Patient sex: F
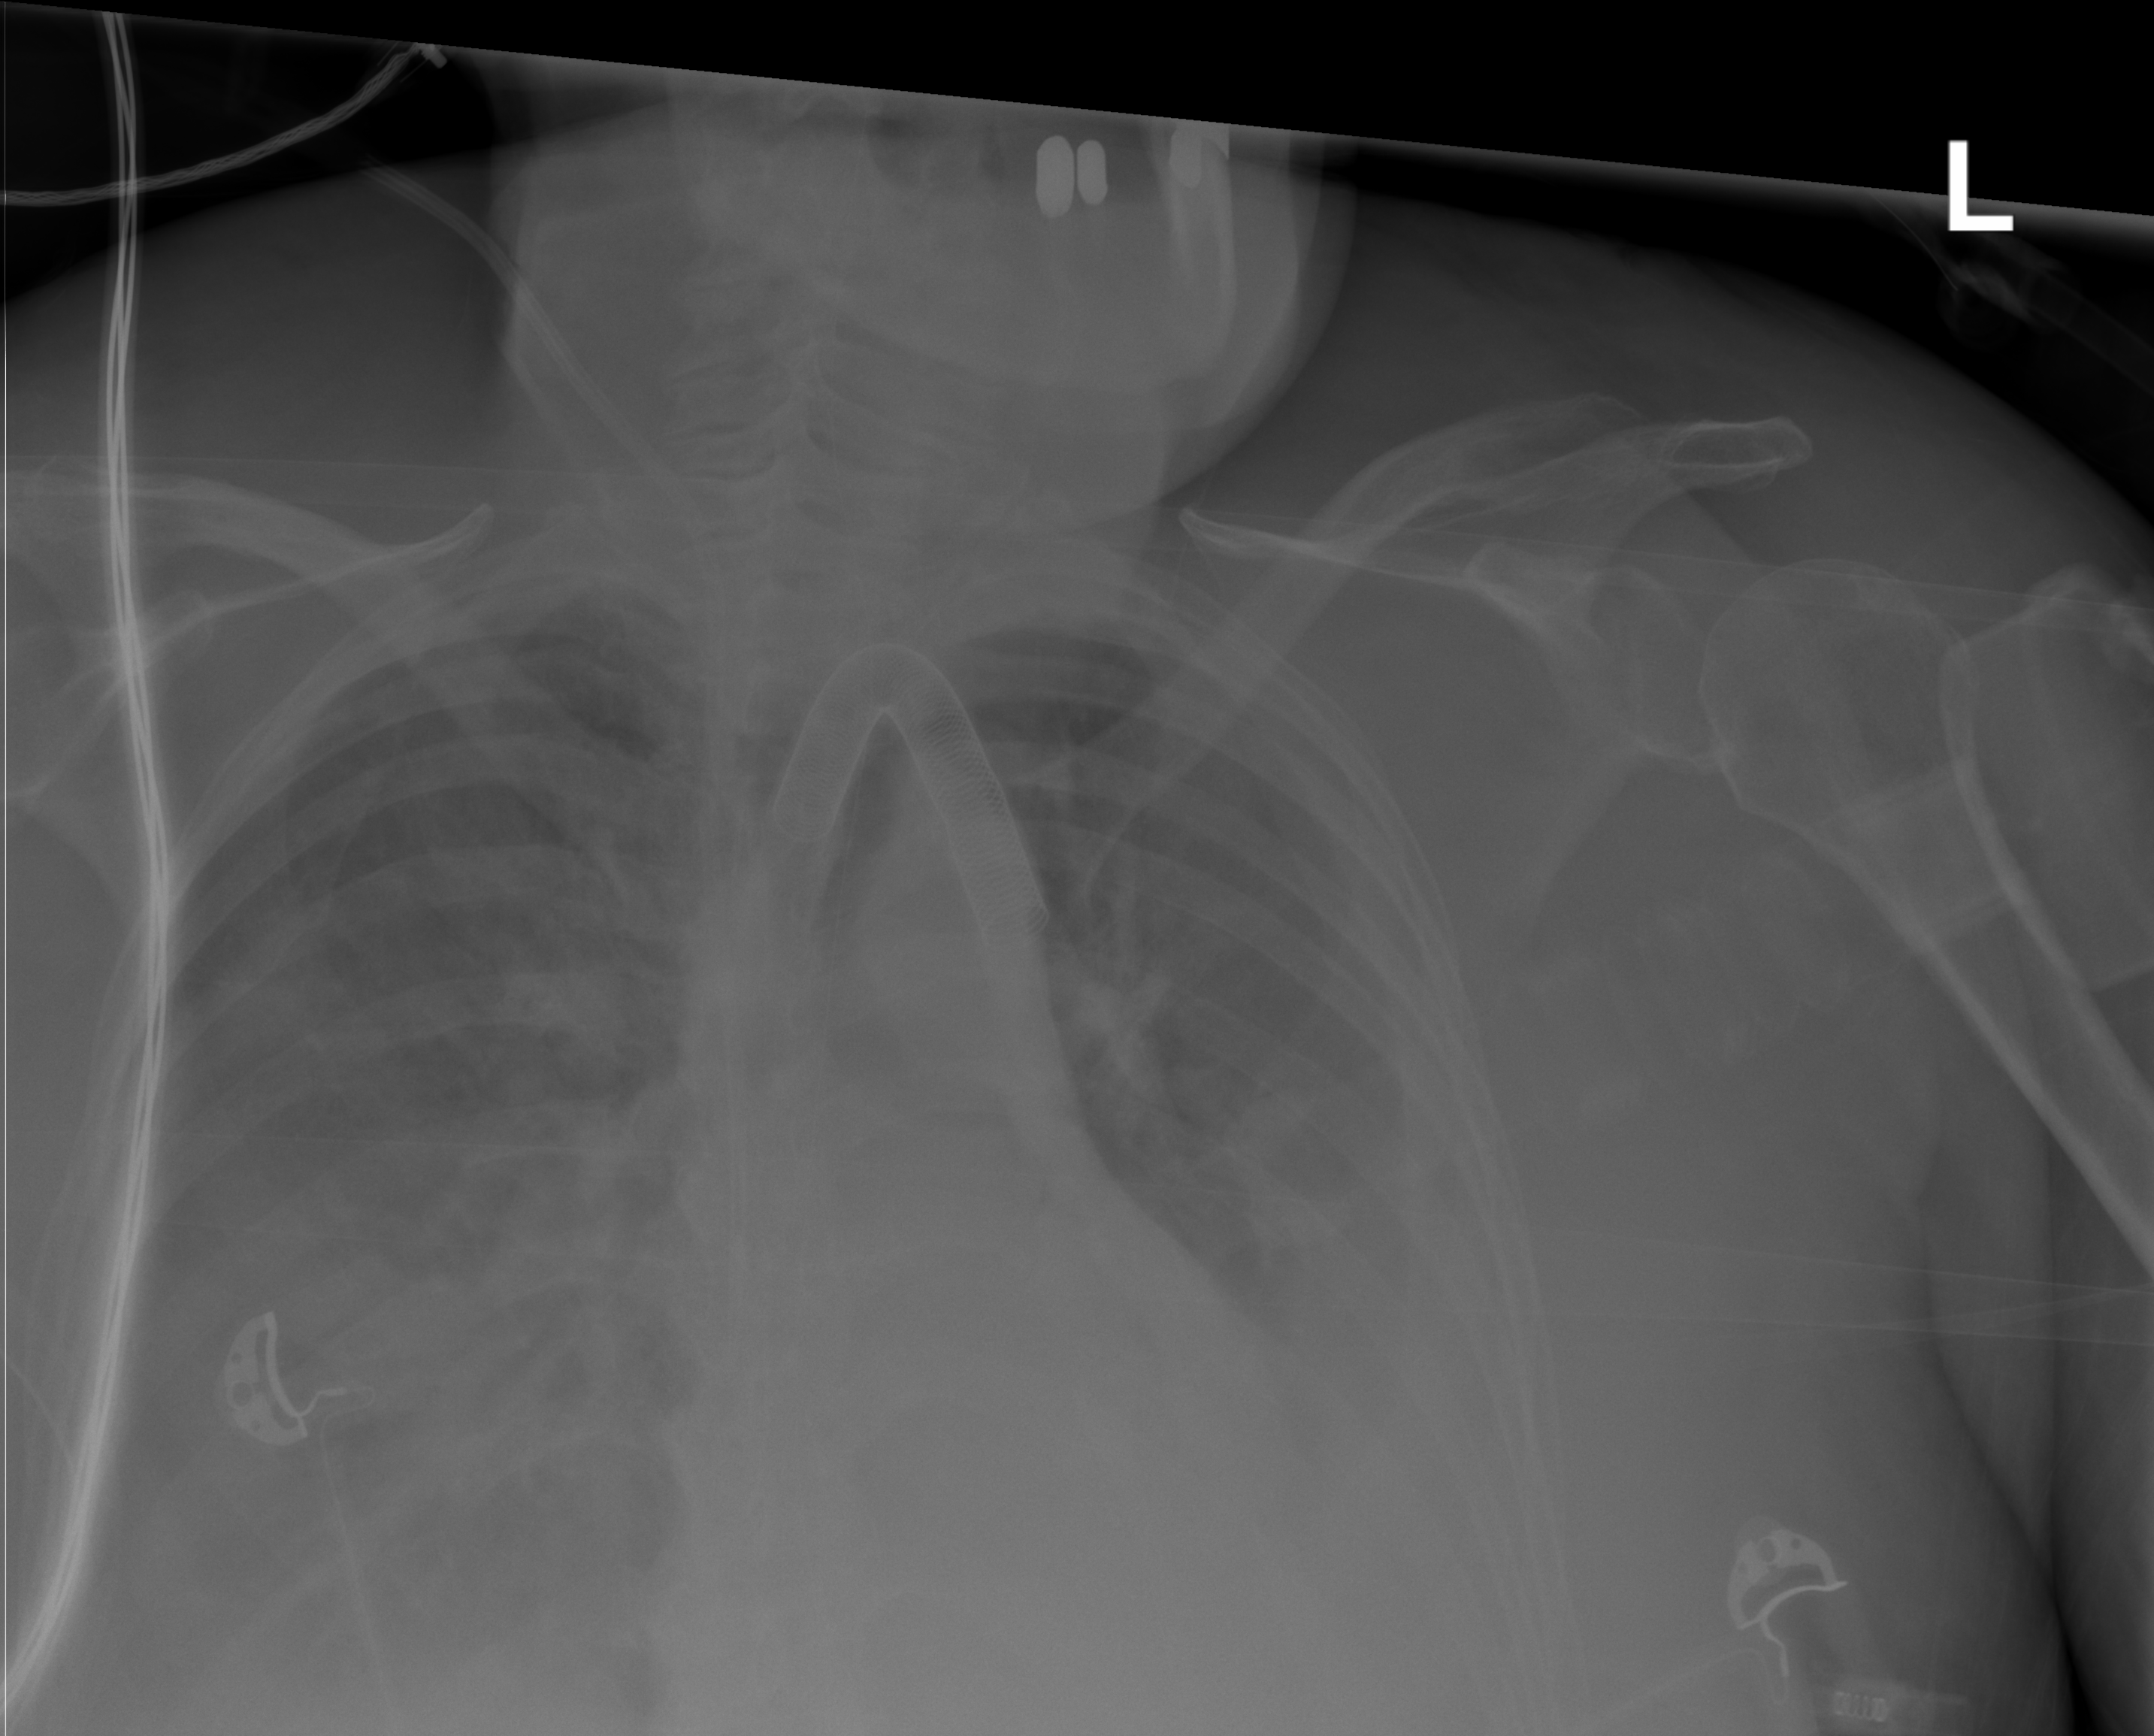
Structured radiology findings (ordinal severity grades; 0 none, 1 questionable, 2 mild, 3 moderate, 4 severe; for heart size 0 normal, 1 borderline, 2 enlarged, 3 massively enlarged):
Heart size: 2
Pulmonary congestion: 2
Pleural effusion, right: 3
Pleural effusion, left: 3
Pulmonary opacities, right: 0
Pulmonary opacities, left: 0
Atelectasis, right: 2
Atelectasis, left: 2